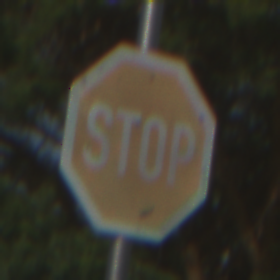
Verkehrszeichen: Stop
Umgebung: Outdoor, Nature
Tageszeit: MorningAfternoon
Wetter: PartlyCloudy
Licht: Natural
Jahreszeit: NotSpecified
Kontrast: HighContrast